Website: bh-photo
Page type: cross-sells
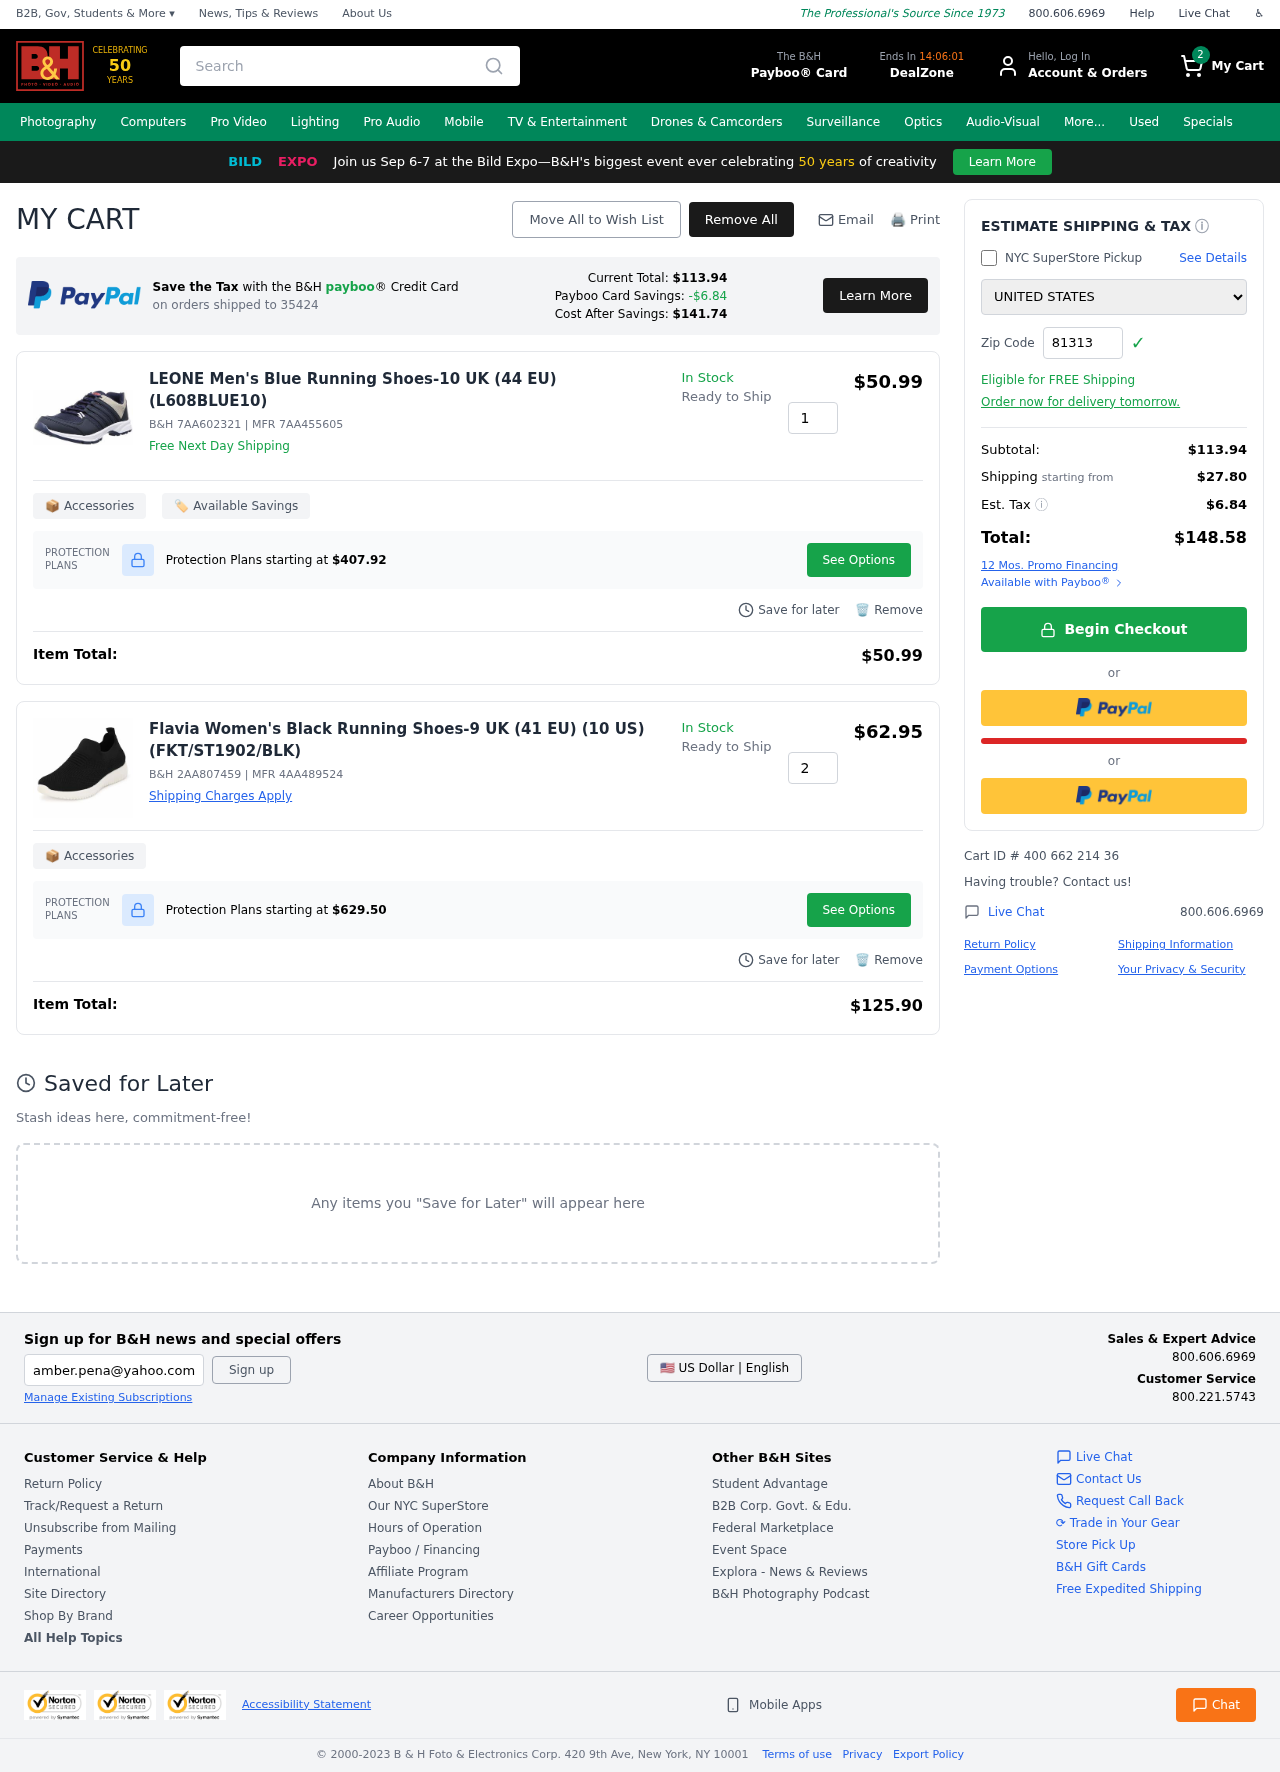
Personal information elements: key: PII_COUNTRY
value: United States
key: PII_POSTCODE
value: on orders shipped to 35424
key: PII_POSTCODE2
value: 81313
Product elements: key: PRODUCT1_NAME
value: LEONE Men's Blue Running Shoes-10 UK (44 EU) (L608BLUE10)
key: PRODUCT1_PRICE
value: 50.99
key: PRODUCT1_QUANTITY
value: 1
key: PRODUCT2_NAME
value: Flavia Women's Black Running Shoes-9 UK (41 EU) (10 US) (FKT/ST1902/BLK)
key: PRODUCT2_PRICE
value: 62.95
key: PRODUCT2_QUANTITY
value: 2
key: PRODUCT1_SKU
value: B&H 7AA602321
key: PRODUCT1_MFR
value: MFR 7AA455605
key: PRODUCT1_PROTECTION_PRICE
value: $407.92
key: PRODUCT1_ITEM_TOTAL
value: $50.99
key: PRODUCT2_SKU
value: B&H 2AA807459
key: PRODUCT2_MFR
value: MFR 4AA489524
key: PRODUCT2_PROTECTION_PRICE
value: $629.50
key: PRODUCT2_ITEM_TOTAL
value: $125.90
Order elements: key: ORDER_NUM_ITEMS
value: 2
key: PAYBOO_CURRENT_TOTAL
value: $113.94
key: ORDER_SUBTOTAL
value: $113.94
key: ORDER_SHIPPING_COST
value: $27.80
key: ORDER_TAX
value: $6.84
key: ORDER_TOTAL
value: $148.58
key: ORDER_ID
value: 400 662 214 36
Search elements: key: HEADER_SEARCH
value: Search
Other elements: key: PAYBOO_SAVINGS
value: -$6.84
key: PAYBOO_COST_AFTER_SAVINGS
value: $141.74